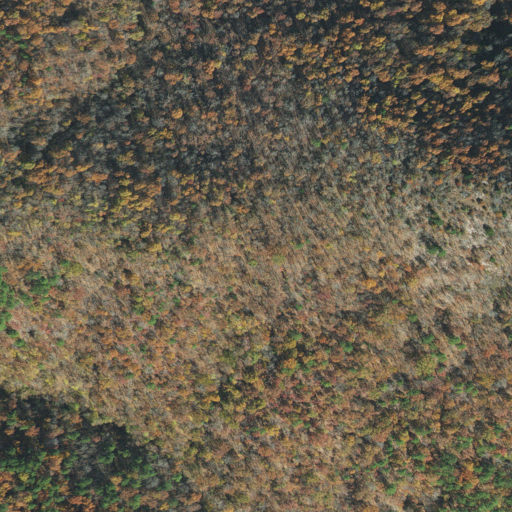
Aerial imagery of gap in Arkansas named Redland Gap containing deciduous forest, mixed forest, and shrub